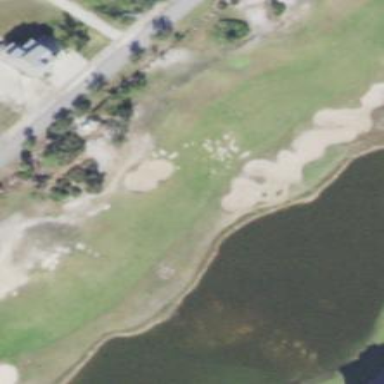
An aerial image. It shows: Grassy area designated as golf fairway.